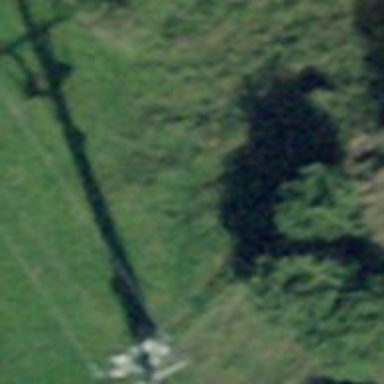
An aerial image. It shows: Overhead line connected to power tower.